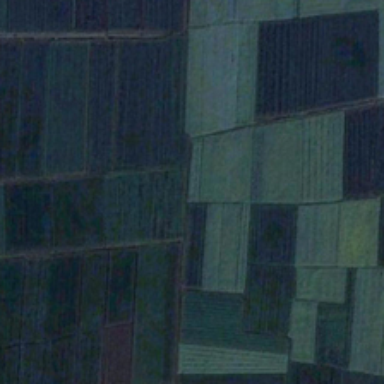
Many pieces of farmlands are together .